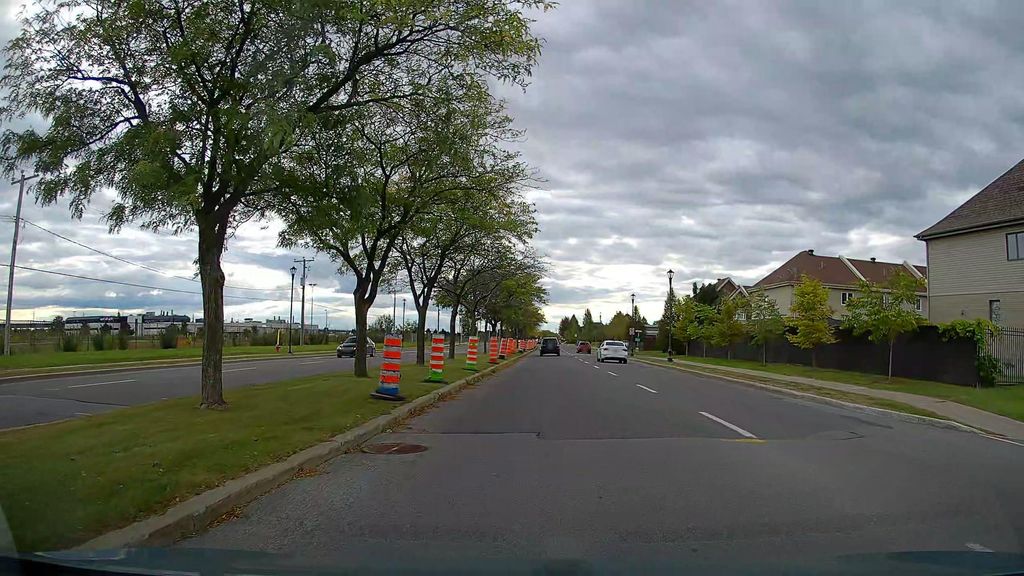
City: montreal